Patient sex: M
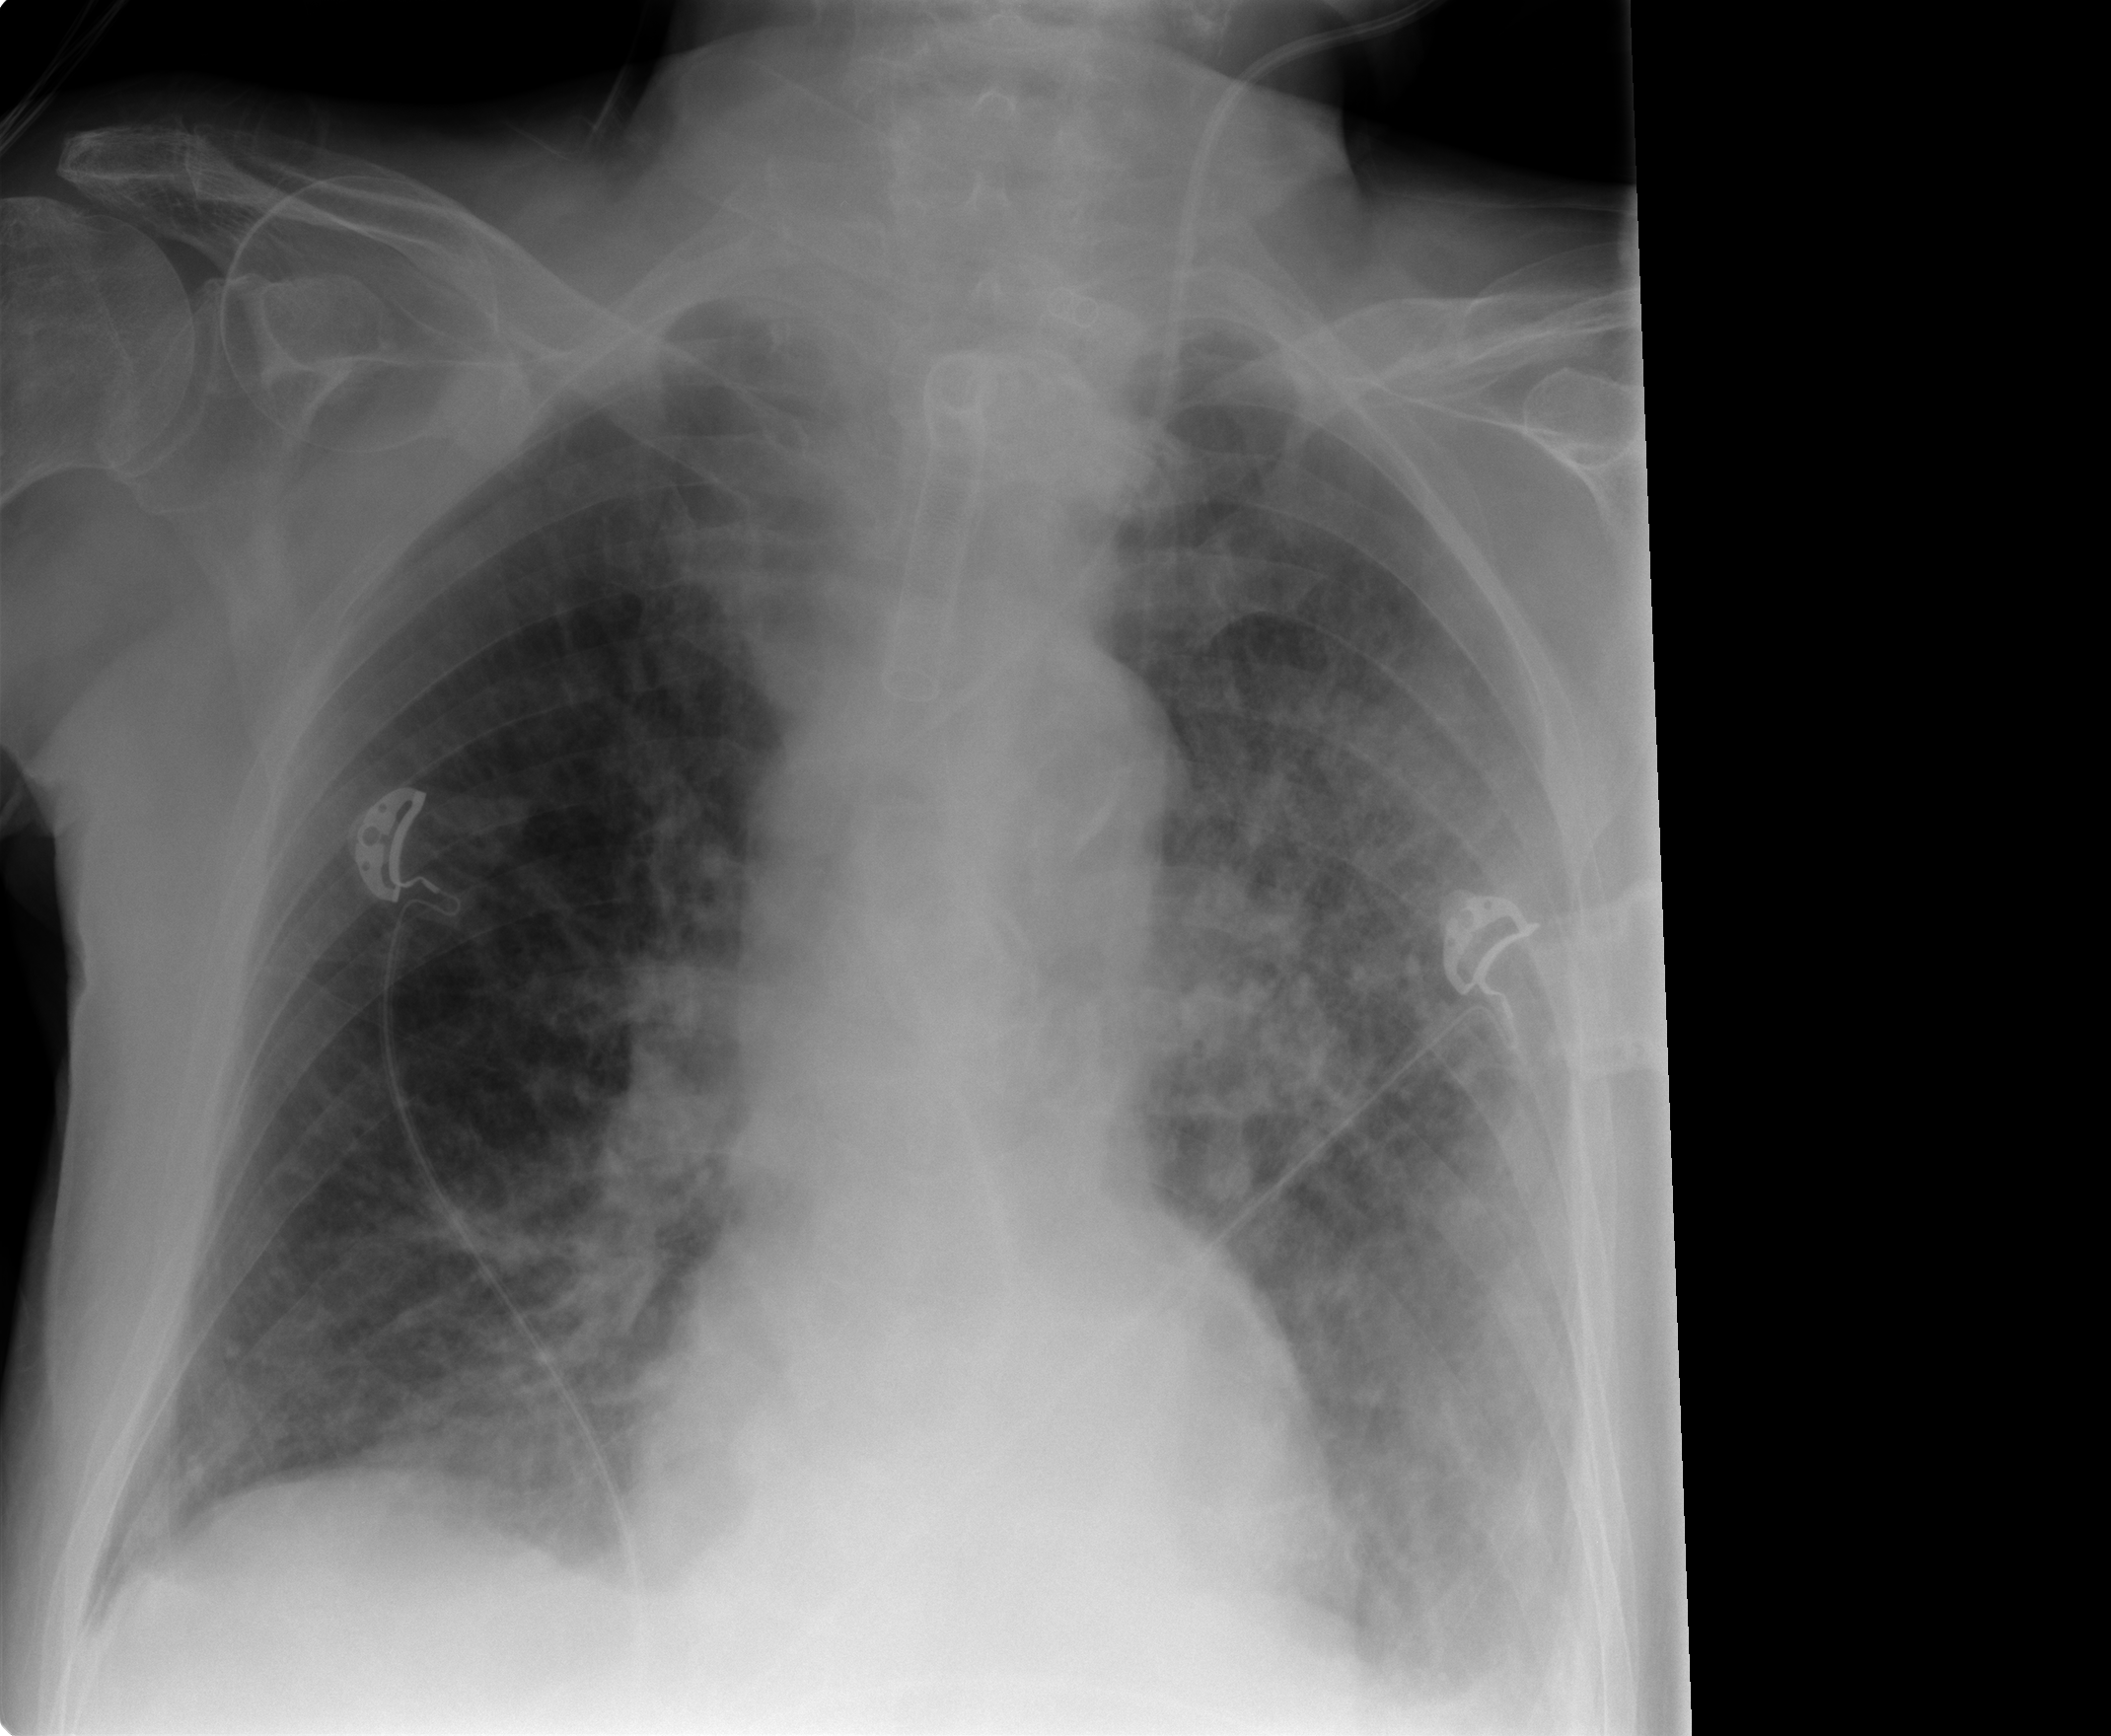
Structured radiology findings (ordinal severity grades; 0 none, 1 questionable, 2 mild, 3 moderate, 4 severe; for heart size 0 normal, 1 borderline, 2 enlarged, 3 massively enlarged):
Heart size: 0
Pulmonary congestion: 2
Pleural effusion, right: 0
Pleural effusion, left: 2
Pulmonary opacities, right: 2
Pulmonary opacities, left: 4
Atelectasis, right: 2
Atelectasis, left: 2